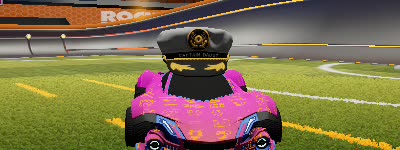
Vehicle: werewolf